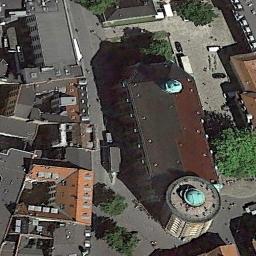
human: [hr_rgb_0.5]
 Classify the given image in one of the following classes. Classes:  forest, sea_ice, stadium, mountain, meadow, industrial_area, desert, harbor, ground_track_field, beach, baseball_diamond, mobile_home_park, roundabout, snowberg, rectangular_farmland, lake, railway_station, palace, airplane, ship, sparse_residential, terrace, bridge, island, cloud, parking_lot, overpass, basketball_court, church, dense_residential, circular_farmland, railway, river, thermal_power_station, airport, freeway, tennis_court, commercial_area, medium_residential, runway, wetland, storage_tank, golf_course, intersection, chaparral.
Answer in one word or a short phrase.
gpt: church